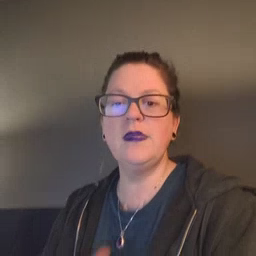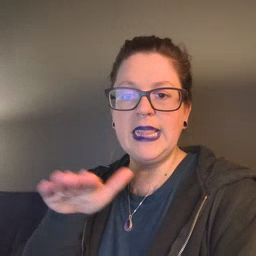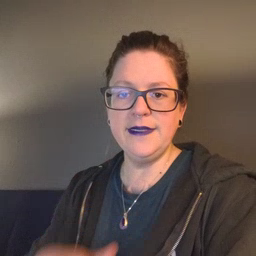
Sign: clean